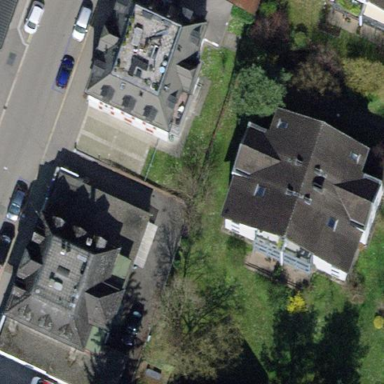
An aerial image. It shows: Gabled roofed apartment building with grey roof.